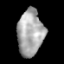
Tissue: lung
Cell type: Epithelial cells
Senescence score: 0.1694
Nuclear area (px): 1173
Mean DAPI intensity: 167.718